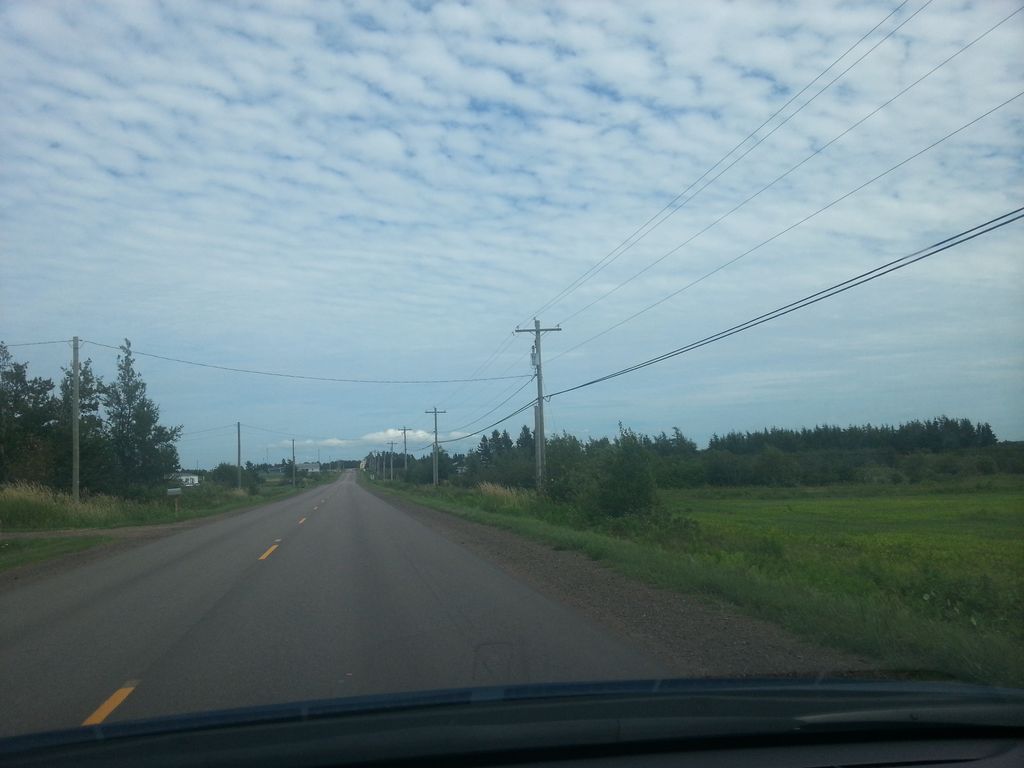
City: charlottetown